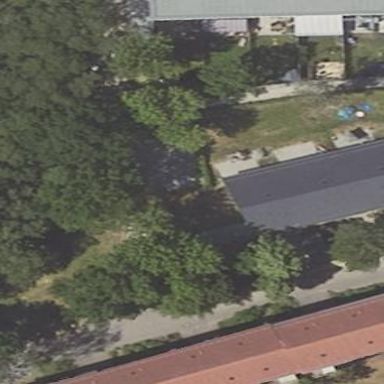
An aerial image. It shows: Semidetached house.